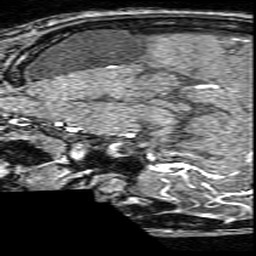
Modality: angio
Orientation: sagittal
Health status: ill
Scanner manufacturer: philips
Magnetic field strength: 3 T
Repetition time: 0.01819 s
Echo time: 0.003356 s